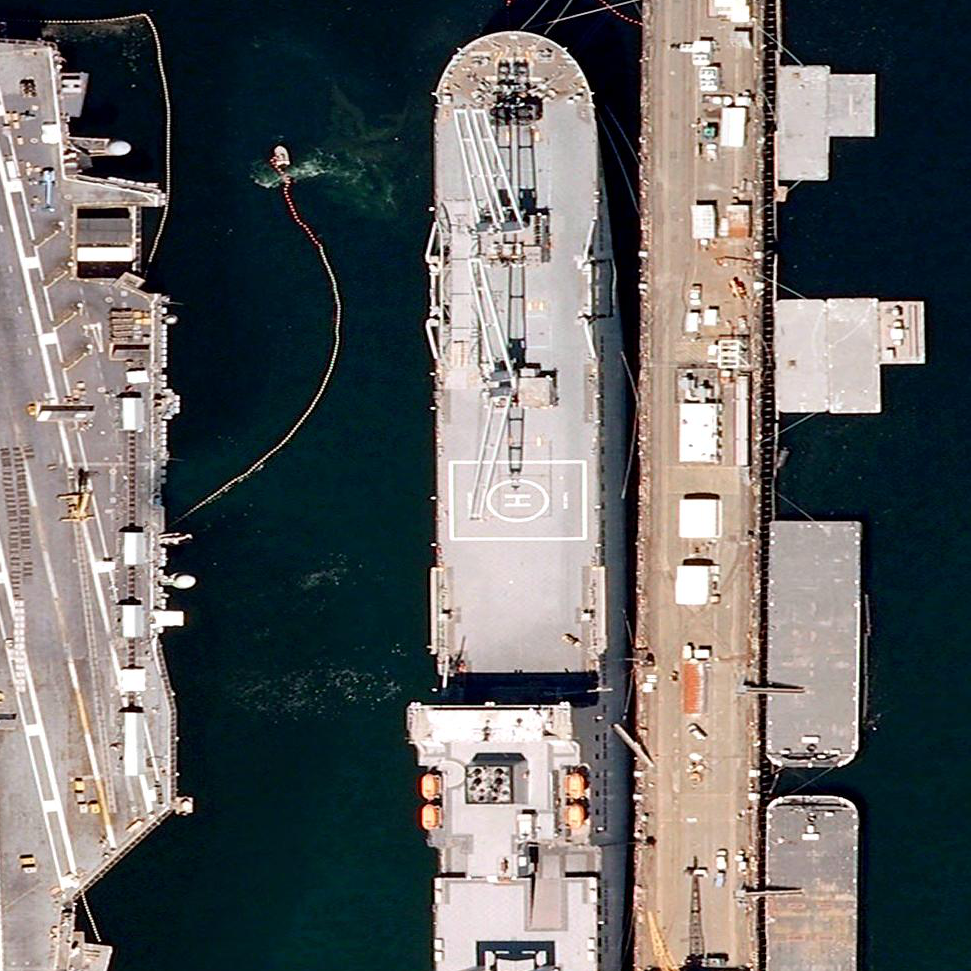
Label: Crane_ship